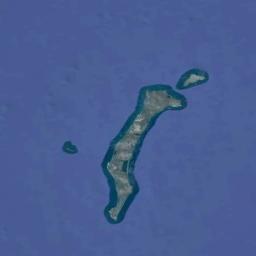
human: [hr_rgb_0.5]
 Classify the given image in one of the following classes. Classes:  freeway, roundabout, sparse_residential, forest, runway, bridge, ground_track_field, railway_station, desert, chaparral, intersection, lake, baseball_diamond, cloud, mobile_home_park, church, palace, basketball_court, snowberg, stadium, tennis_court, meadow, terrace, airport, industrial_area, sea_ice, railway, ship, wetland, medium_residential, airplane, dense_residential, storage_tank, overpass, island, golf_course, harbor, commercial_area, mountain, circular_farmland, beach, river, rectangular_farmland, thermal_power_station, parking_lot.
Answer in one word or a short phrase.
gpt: island